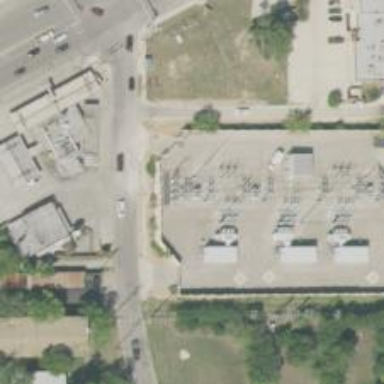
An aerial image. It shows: Switch used for power control.